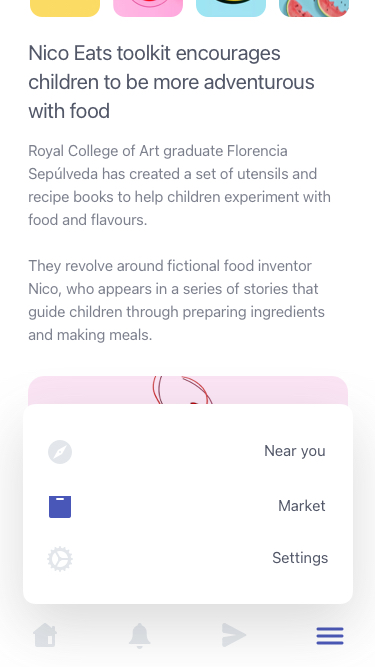
Text in this UI design:
Nico Eats toolkit encourages children to be more adventurous with food
Royal College of Art graduate Florencia Sepúlveda has created a set of utensils and recipe books to help children experiment with food and flavours.

They revolve around fictional food inventor Nico, who appears in a series of stories that guide children through preparing ingredients and making meals.
Near you
Market
Settings